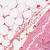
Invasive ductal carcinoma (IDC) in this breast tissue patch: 0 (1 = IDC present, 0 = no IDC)